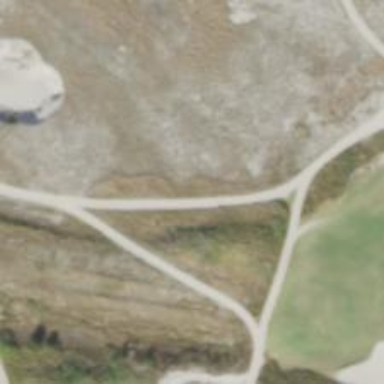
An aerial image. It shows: Path for both roads and golfers.